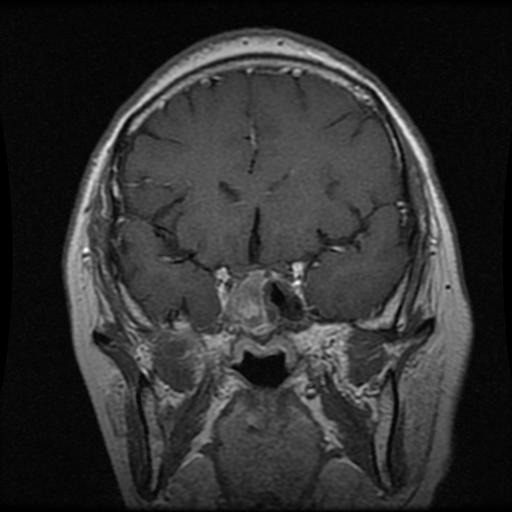
Label: pituitary